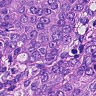
Metastatic tissue present: yes